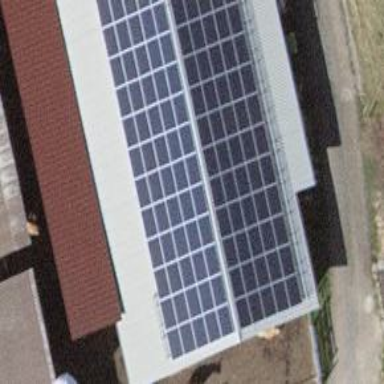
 consisting of solar photovoltaic panels."